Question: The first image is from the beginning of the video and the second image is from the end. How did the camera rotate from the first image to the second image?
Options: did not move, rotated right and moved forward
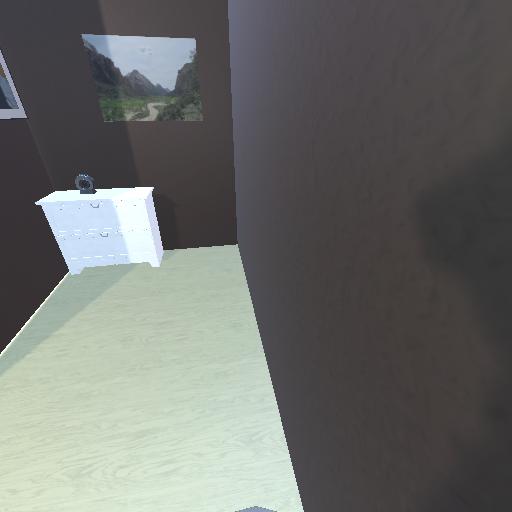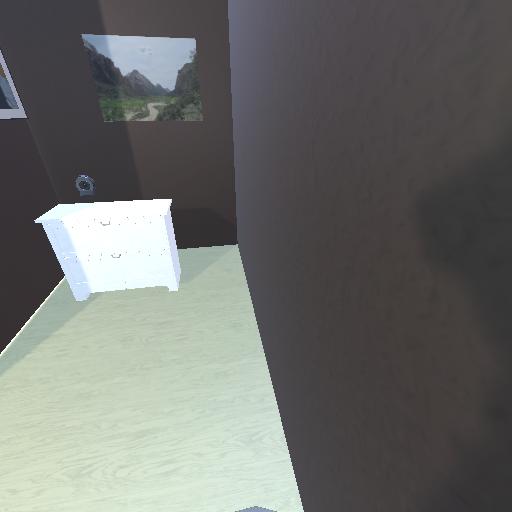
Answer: did not move